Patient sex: M
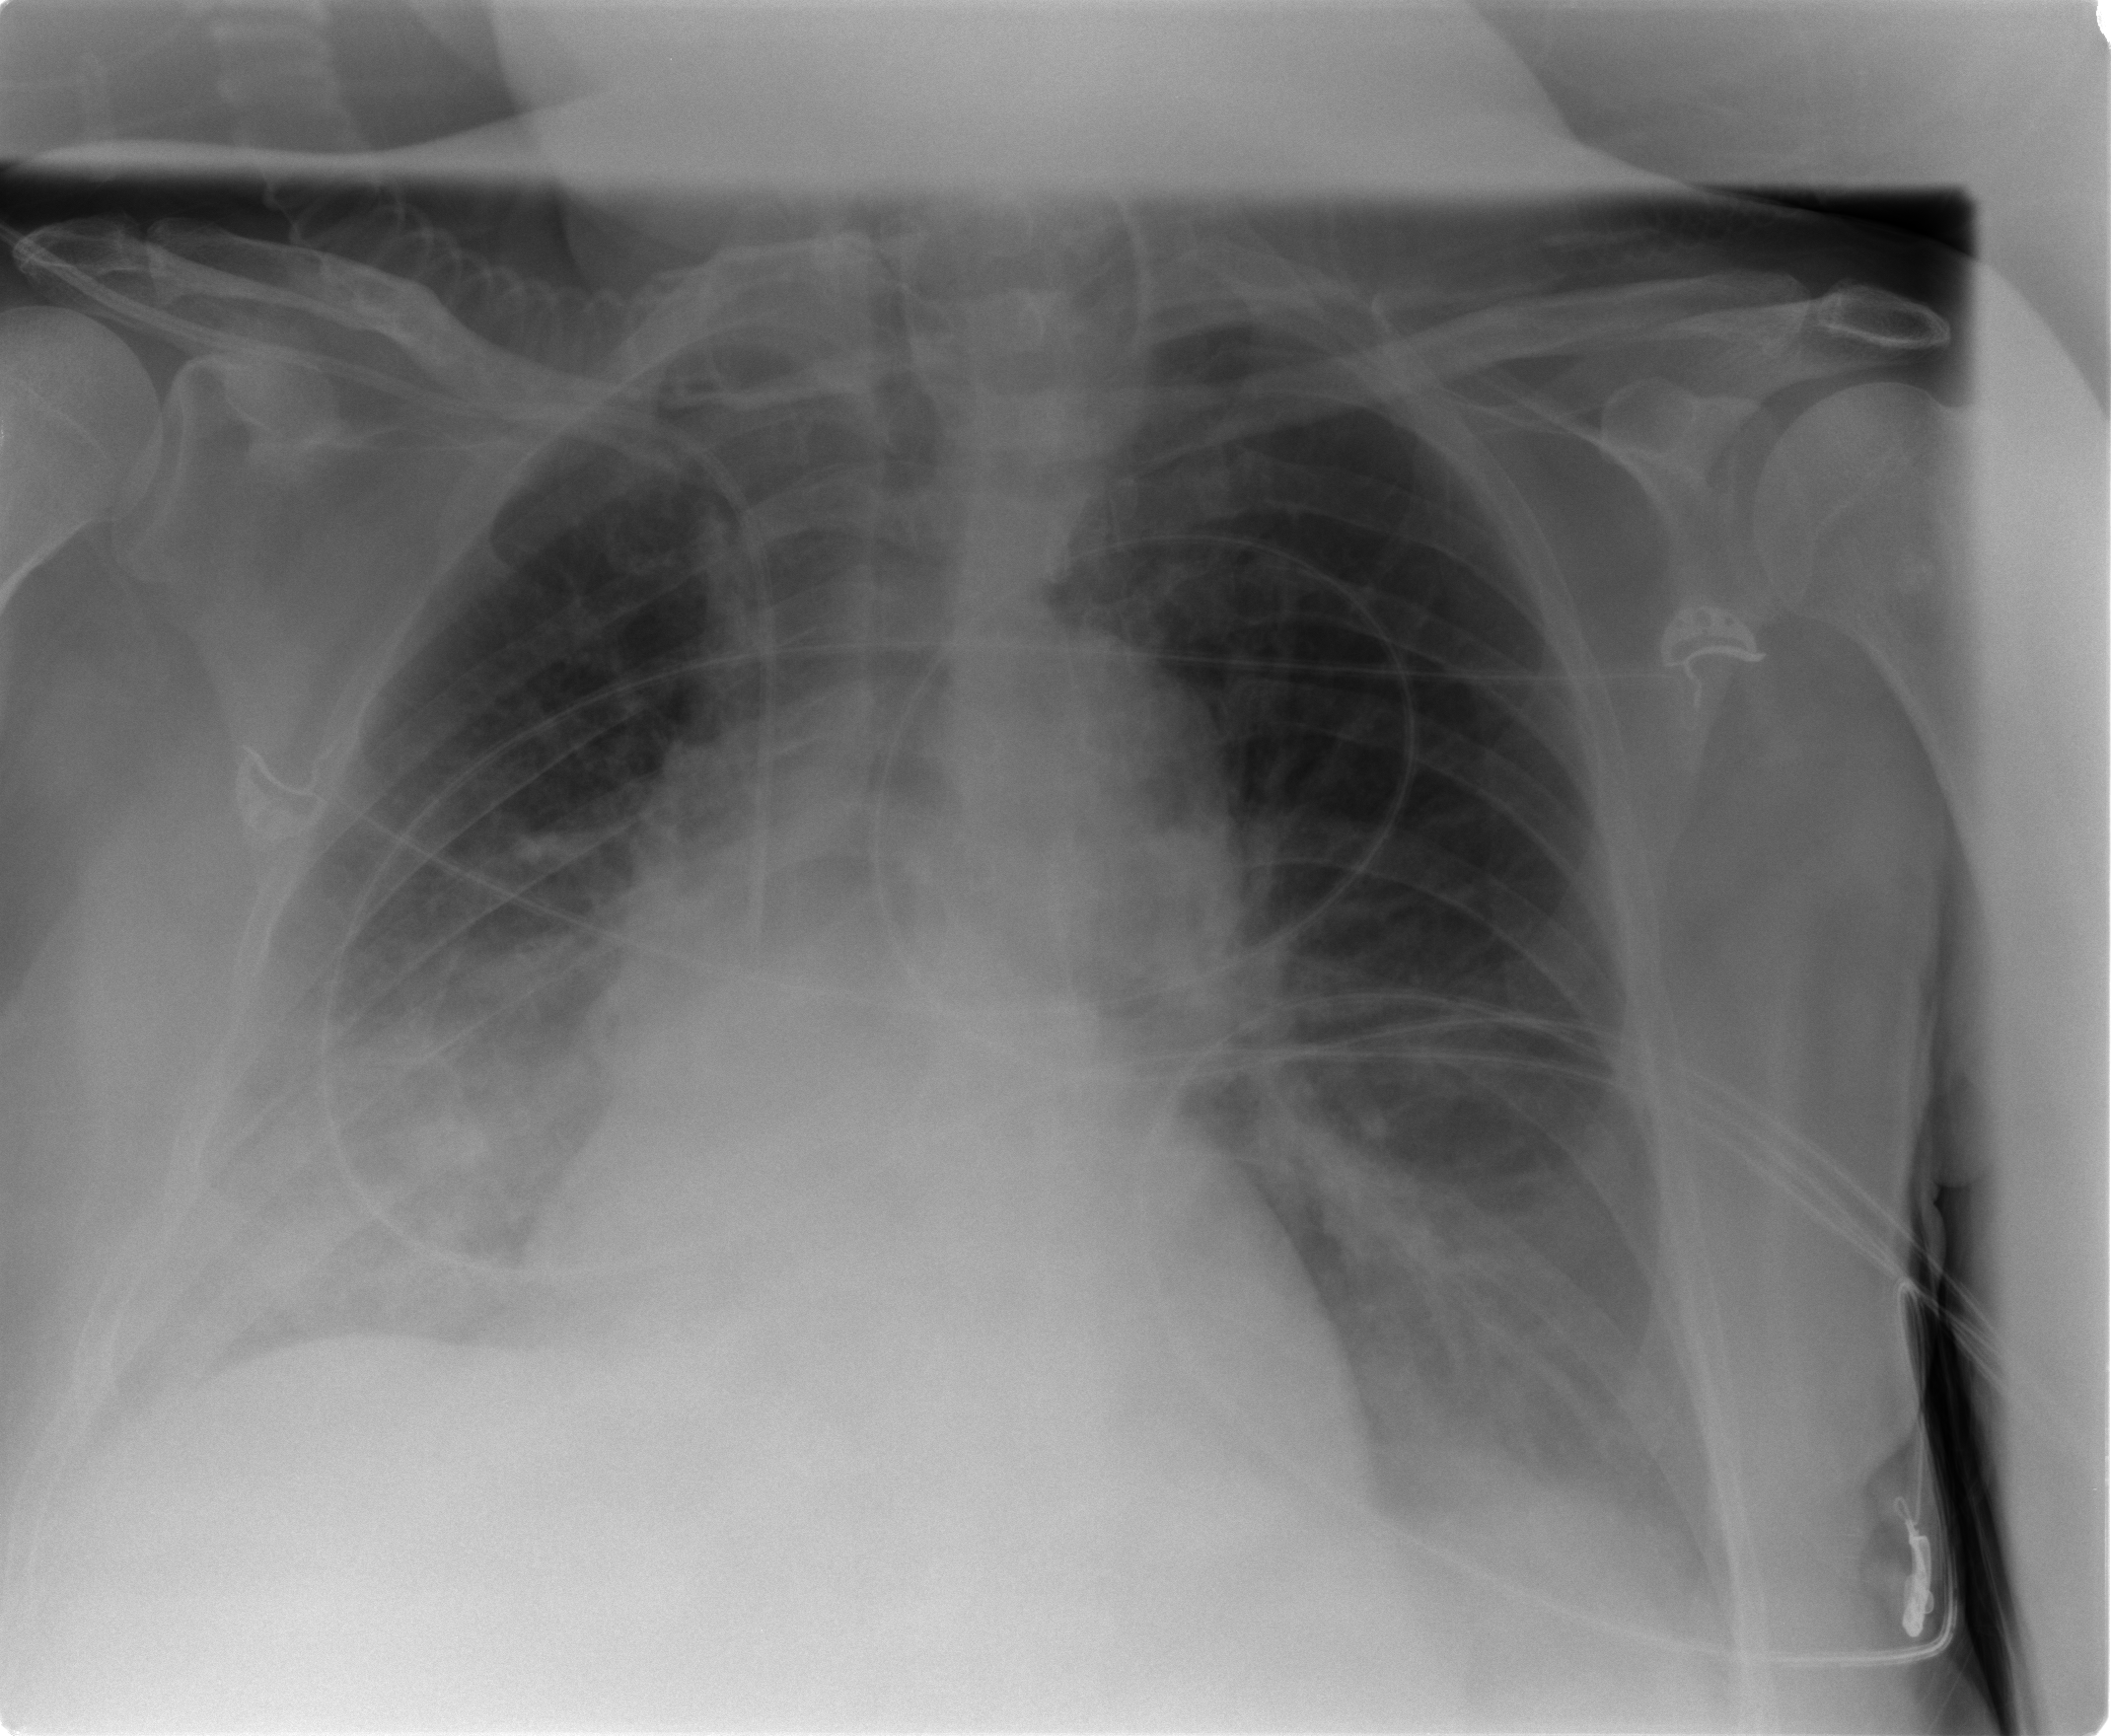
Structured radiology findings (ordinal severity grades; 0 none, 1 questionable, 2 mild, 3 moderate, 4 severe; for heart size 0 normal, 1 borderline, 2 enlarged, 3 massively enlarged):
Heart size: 2
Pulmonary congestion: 1
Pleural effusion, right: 2
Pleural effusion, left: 2
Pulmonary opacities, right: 1
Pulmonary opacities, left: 0
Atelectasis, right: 3
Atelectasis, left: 2